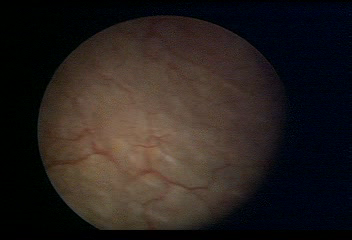
Modality: WLC
Class: Normal mucosa
Bladder cancer association: No